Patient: sex M, age 44
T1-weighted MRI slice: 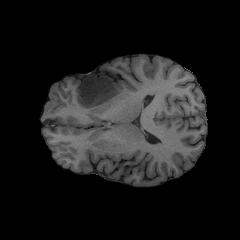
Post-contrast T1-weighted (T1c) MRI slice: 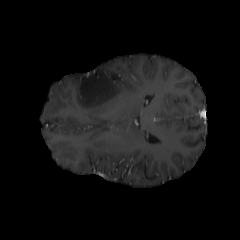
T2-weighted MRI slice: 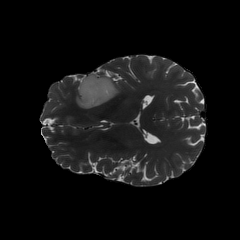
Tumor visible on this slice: yes
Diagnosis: Astrocytoma, IDH-mutant
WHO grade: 2